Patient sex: F
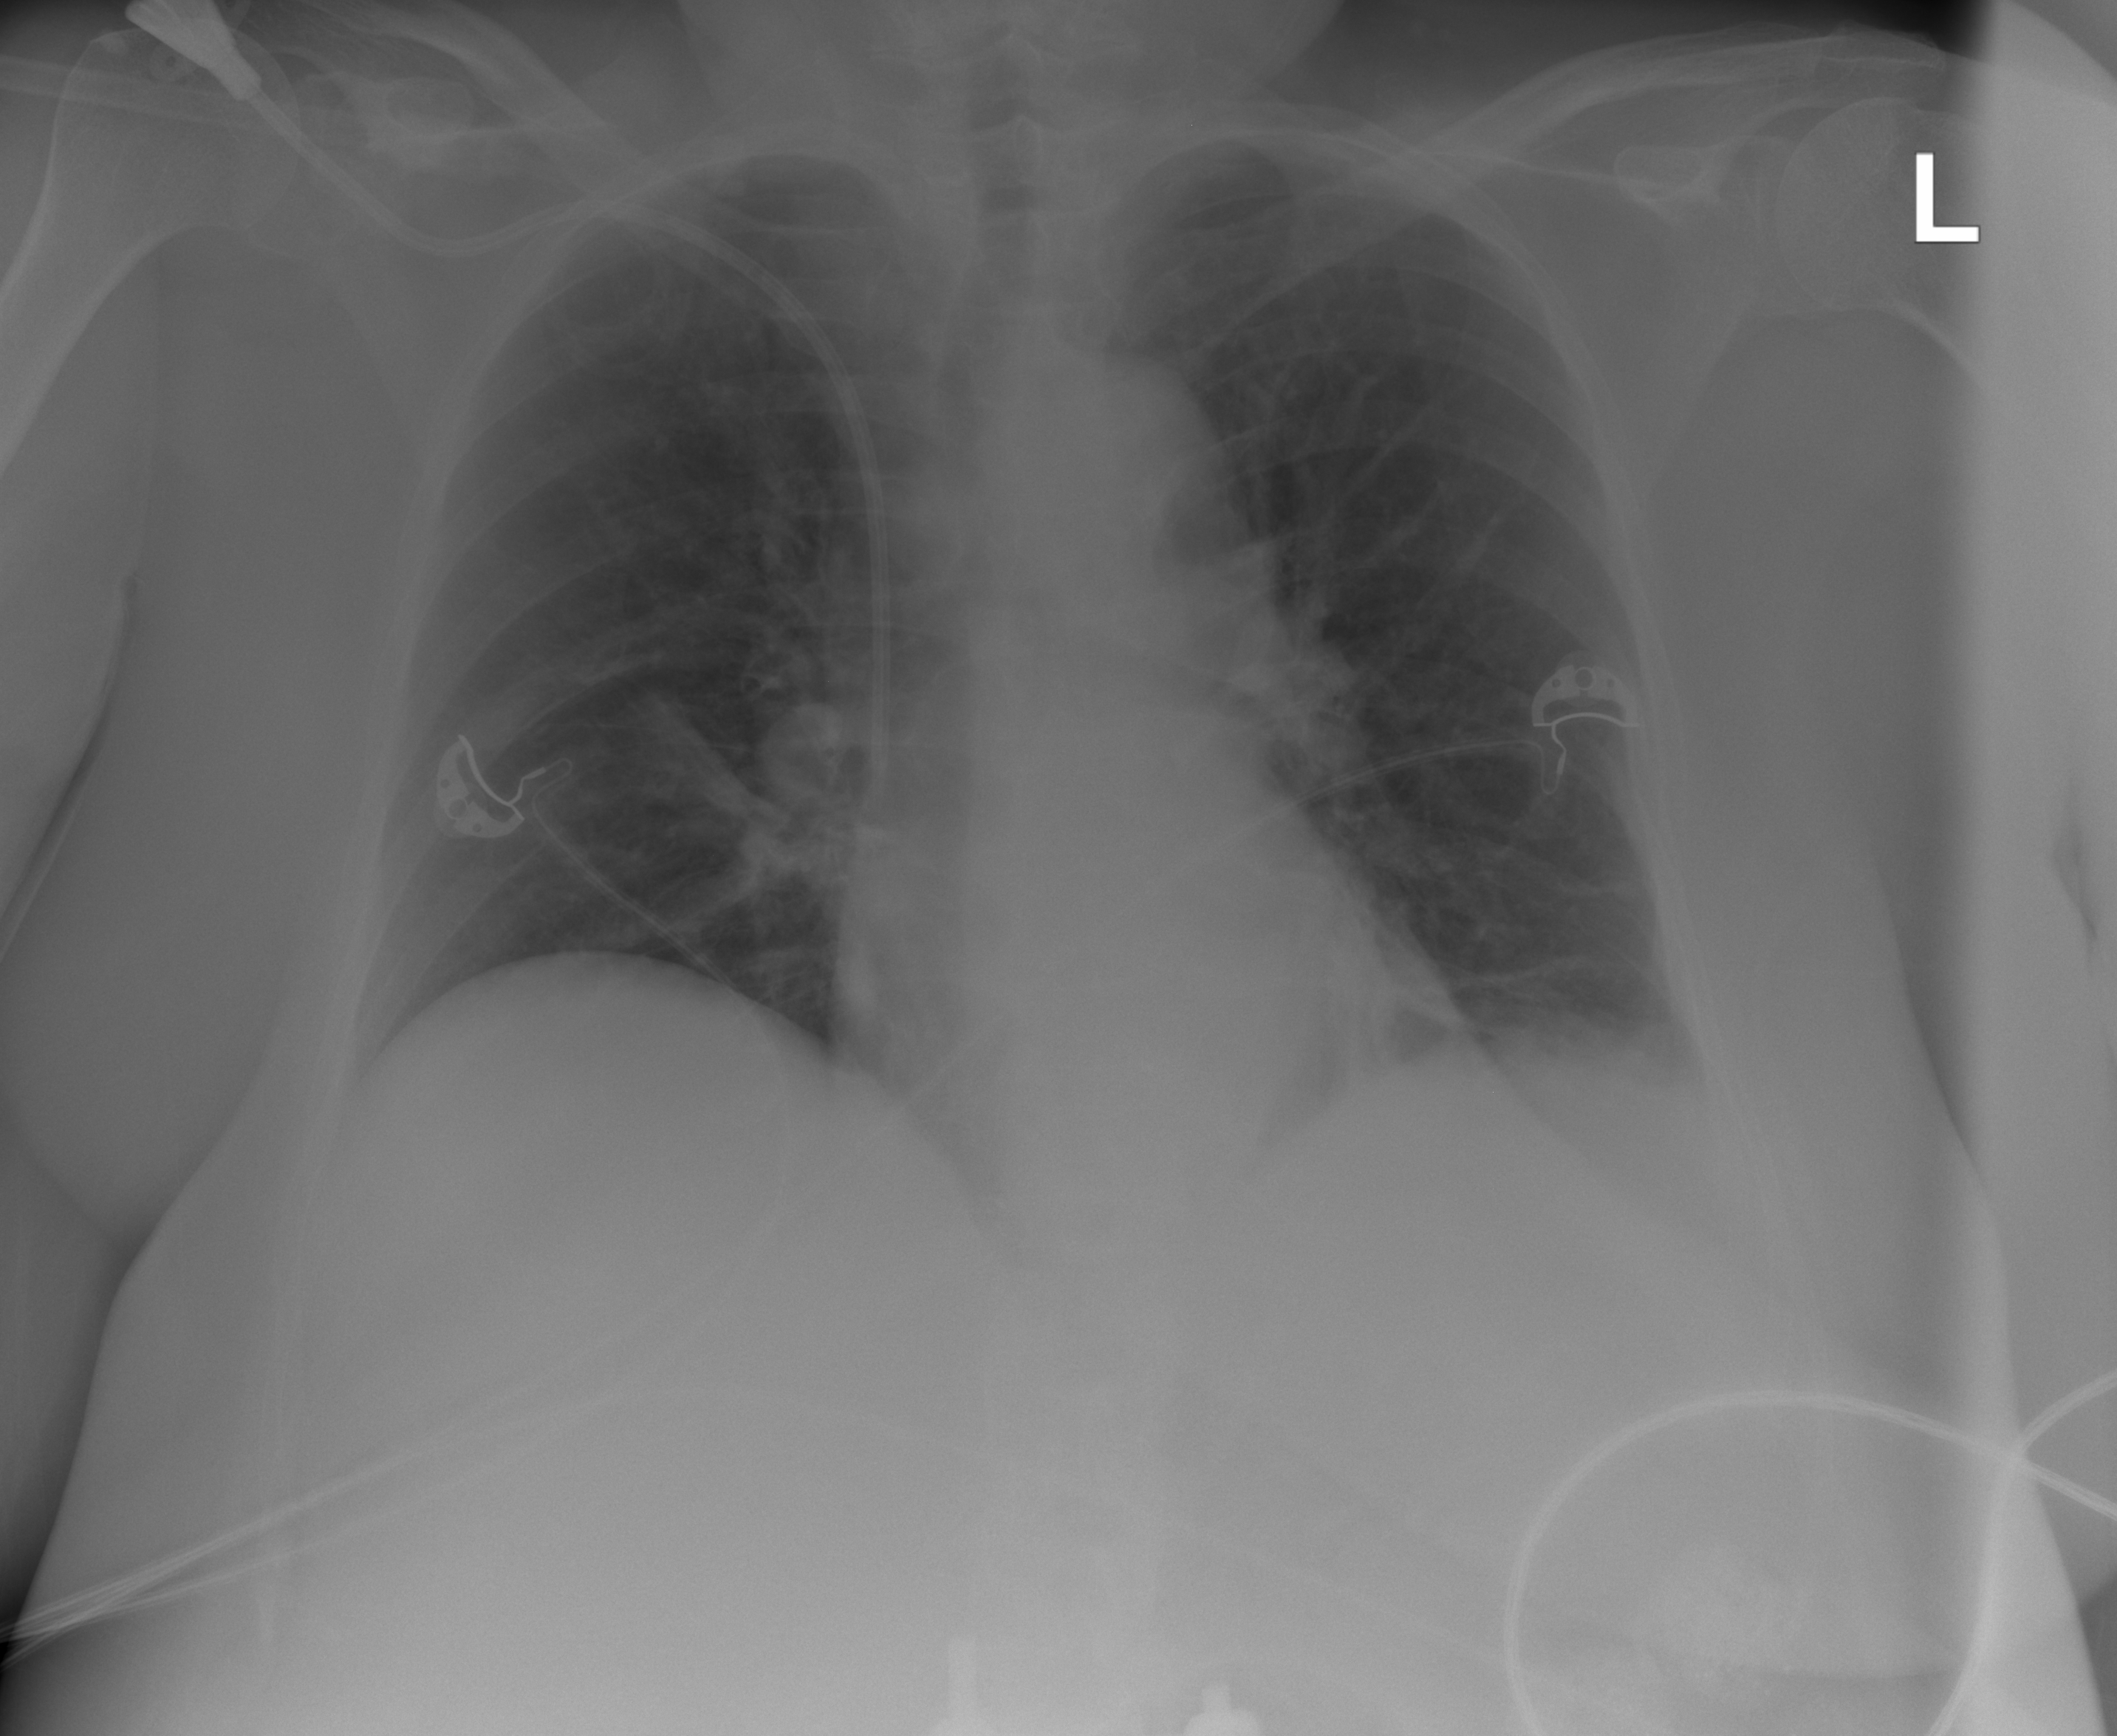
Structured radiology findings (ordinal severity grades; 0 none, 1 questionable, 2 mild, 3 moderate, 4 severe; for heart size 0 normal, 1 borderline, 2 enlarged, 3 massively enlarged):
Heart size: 0
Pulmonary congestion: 0
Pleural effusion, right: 0
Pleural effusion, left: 0
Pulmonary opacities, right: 0
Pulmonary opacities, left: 0
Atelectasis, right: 0
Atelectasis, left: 1